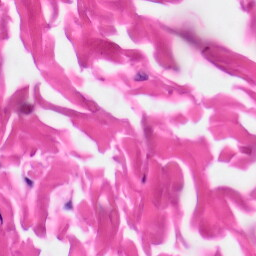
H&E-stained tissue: Skin